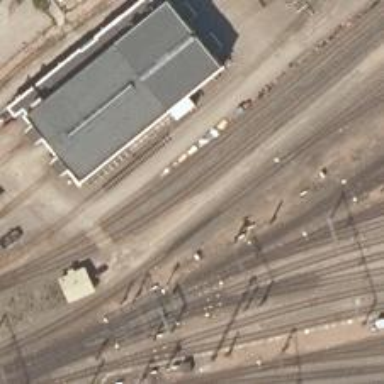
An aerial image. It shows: Railway yard in service.